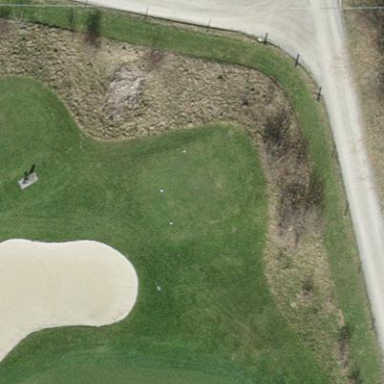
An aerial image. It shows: Golf tee area covered with grass.